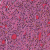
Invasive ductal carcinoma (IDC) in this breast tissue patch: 0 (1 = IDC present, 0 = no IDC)